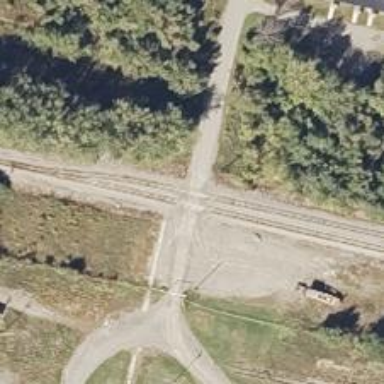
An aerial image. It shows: Level crossing along the railway.